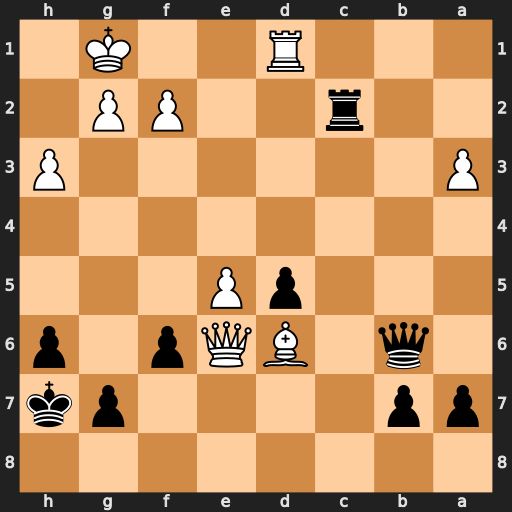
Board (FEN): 8/pp4pk/1q1BQp1p/3pP3/8/P6P/2r2PP1/3R2K1
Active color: b
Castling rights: -
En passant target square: -
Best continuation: Qxf2+ Kh2 Qxg2#